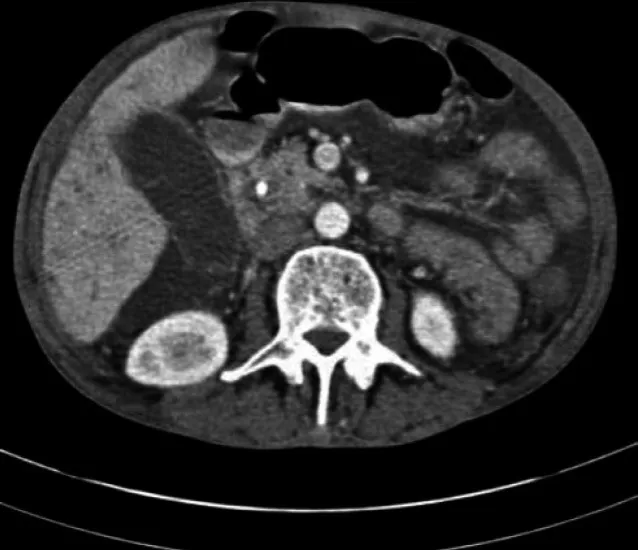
This picture shows a dilated CBD containing stent and heterogeneous filling defects compatible with multiple stones and hydatid cyst membranes.
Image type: radiology (ct)